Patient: sex M, age 61
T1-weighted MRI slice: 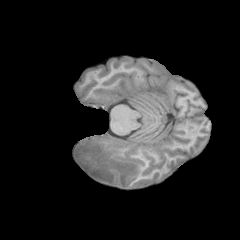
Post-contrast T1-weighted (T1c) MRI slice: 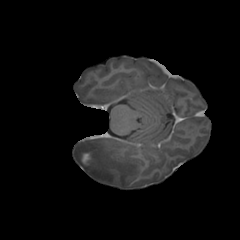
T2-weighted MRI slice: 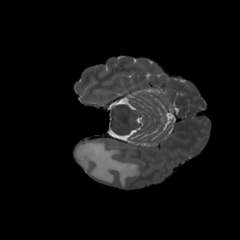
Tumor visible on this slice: yes
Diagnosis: Glioblastoma, IDH-wildtype
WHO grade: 4